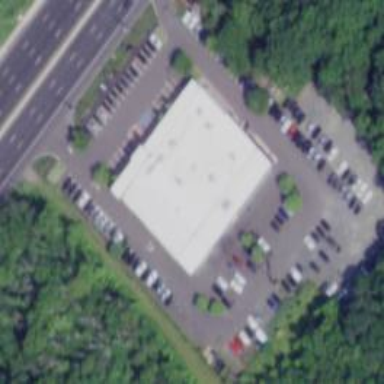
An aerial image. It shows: Retail building.